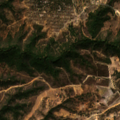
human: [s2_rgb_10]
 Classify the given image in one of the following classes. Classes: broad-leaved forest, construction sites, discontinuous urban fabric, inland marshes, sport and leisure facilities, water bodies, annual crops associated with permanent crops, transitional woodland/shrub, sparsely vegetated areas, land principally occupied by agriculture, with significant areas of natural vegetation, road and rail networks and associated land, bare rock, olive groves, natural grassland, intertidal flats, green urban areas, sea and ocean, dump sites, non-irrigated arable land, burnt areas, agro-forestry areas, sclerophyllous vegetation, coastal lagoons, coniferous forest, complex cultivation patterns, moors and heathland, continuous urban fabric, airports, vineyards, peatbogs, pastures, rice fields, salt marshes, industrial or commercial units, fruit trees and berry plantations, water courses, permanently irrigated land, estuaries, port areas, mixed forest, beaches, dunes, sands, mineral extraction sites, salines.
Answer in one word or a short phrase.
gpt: non-irrigated arable land, land principally occupied by agriculture, with significant areas of natural vegetation, broad-leaved forest, transitional woodland/shrub